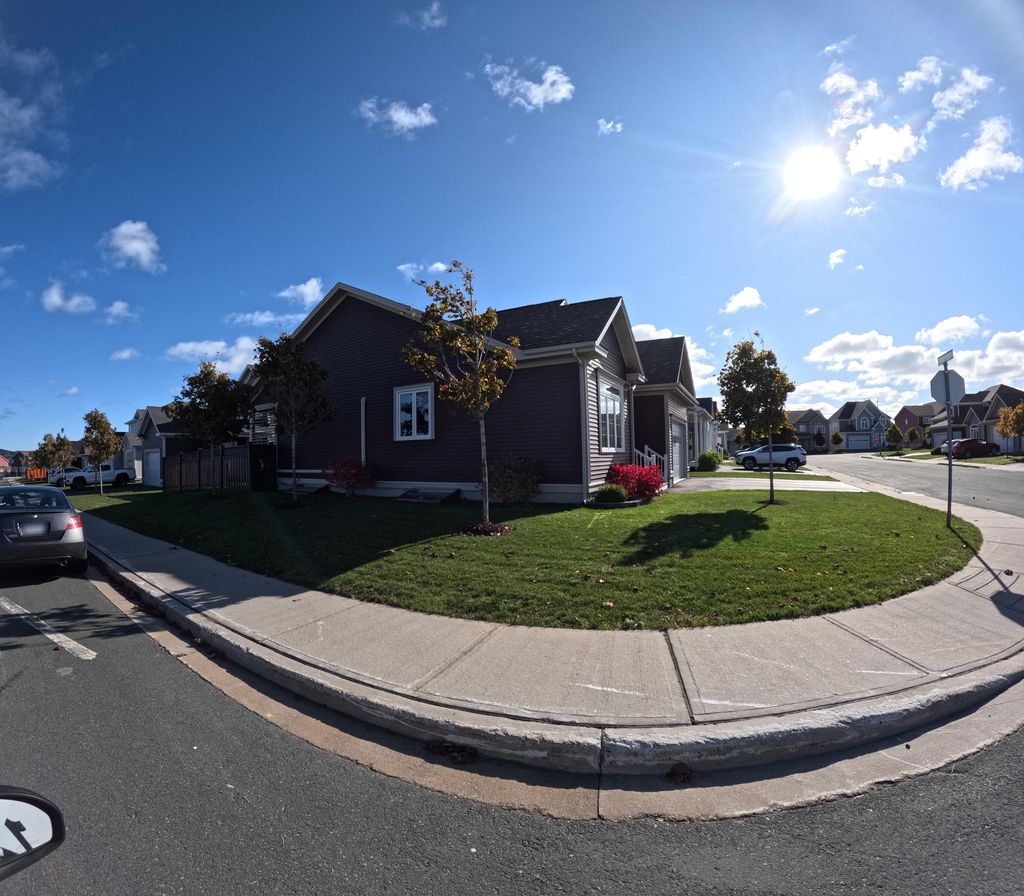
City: st_johns